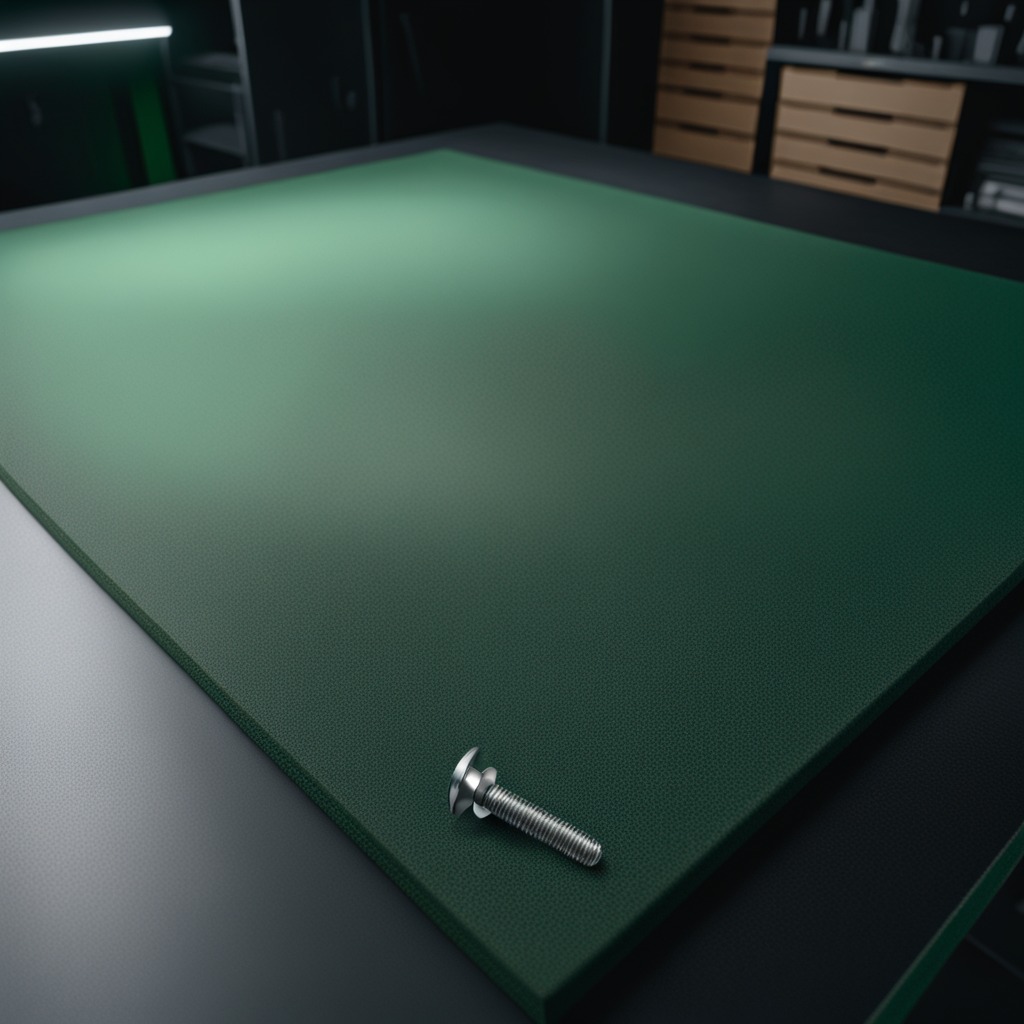
A metal screw is lying on the green rubber mat.